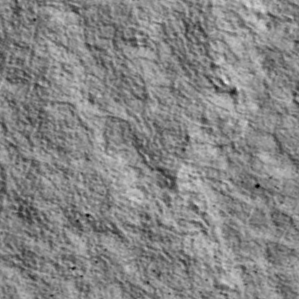
Label: non_frost